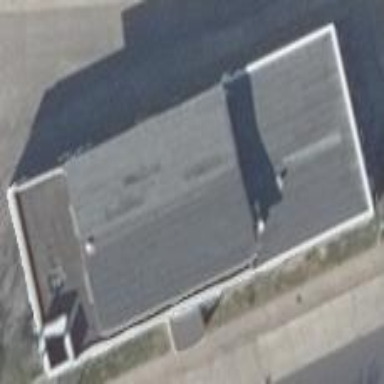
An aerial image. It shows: Office building with flat roof.